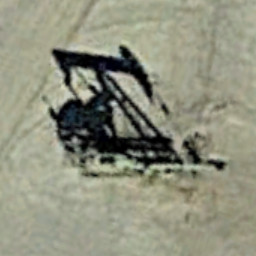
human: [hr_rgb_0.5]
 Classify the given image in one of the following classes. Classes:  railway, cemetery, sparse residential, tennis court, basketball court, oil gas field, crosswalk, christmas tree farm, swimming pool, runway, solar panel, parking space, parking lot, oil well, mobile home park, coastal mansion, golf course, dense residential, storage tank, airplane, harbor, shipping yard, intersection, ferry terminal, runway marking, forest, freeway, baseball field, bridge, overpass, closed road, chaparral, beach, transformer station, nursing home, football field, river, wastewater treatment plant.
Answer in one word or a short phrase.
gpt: oil well